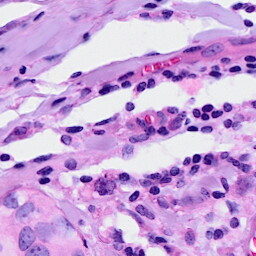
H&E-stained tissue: Breast